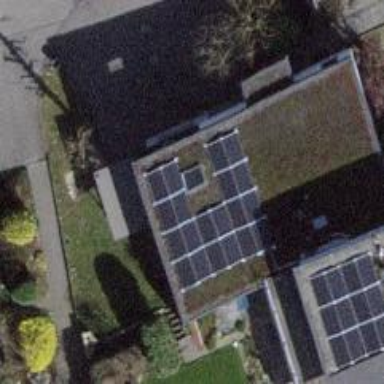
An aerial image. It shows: Solar power generator using photovoltaic panels.